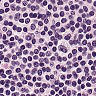
Metastatic tissue present: no